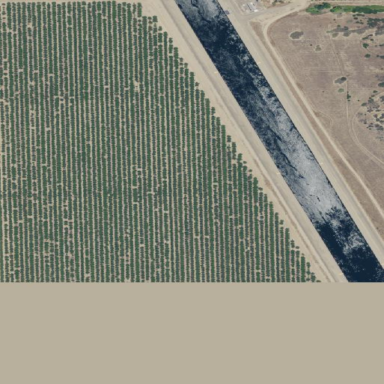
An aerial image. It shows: Almond orchard with rows of almond trees.